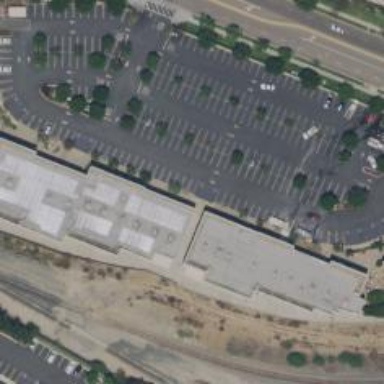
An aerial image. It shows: Retail building which is mall.